Interaction volume radius: 10 \u00c5
Interaction volume height: 35 \u00c5
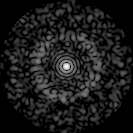
Disorder parameter: 0.8355